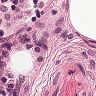
Metastatic tissue present: no